Field crop: maize
Growth stage: 2
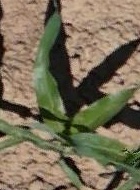
Species: maize